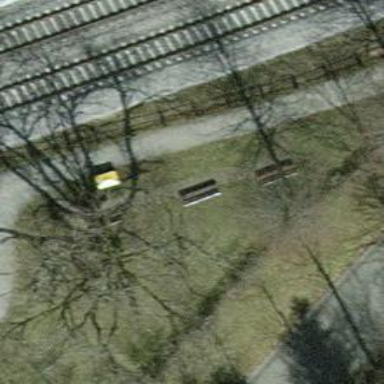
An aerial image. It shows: Bench for seating.